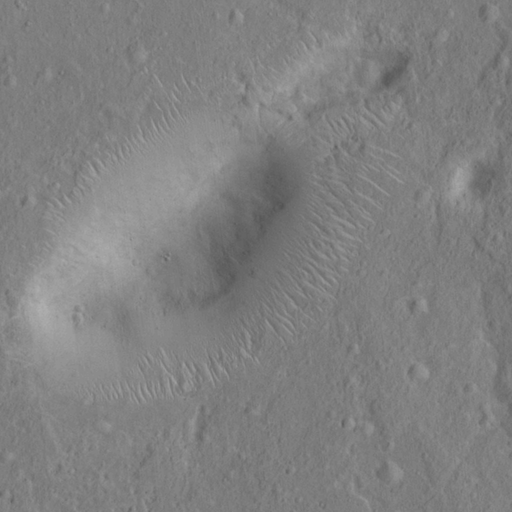
Classes present: Background, Cone